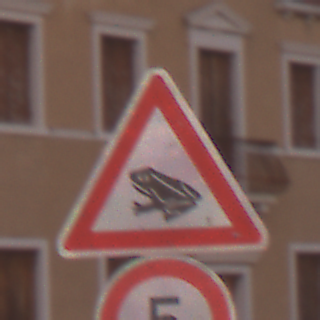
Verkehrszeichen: AmphibienwanderungRechts
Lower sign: Geschwindigkeit5
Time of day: SunriseSunset
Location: Outdoor (Urban)
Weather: Clear
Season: NotSpecified
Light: Natural